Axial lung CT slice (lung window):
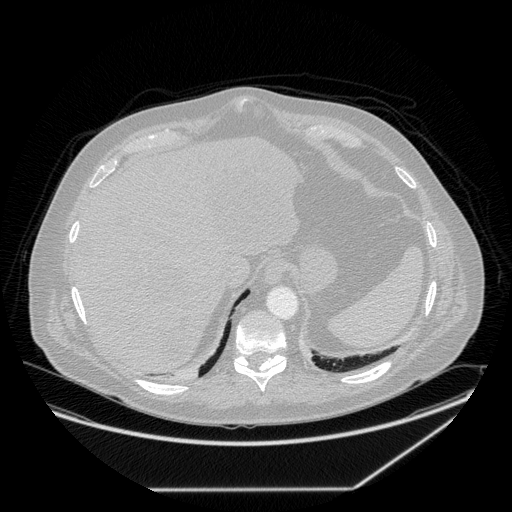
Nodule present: no